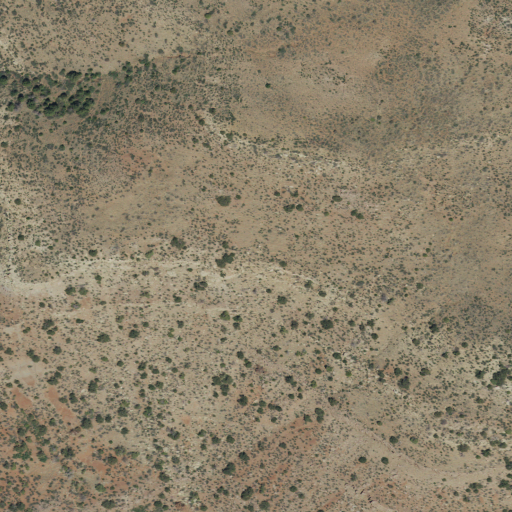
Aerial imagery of cliff(s) in Utah named Roan Cliffs containing shrub and evergreen forest